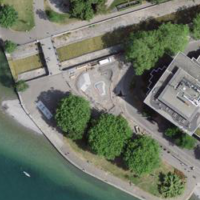
EUNIS habitat code: 53
Species observed at this site:
Erigeron karvinskianus
Larus michahellis
Sorbus aucuparia
Aesculus hippocastanum
Mespilus germanica